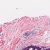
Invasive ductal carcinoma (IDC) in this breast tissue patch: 0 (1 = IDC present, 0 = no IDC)